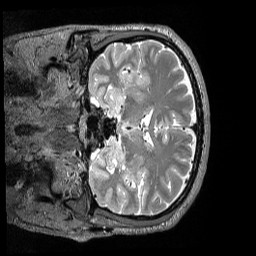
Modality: T2w
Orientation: coronal
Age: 52
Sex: male
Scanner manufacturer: siemens
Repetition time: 3.2 s